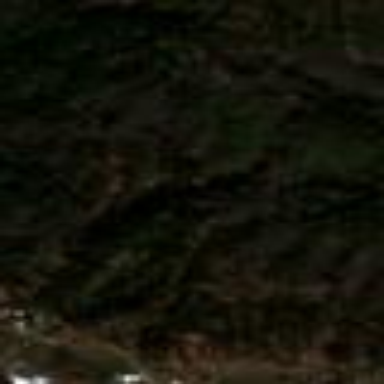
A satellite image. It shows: Forest area.